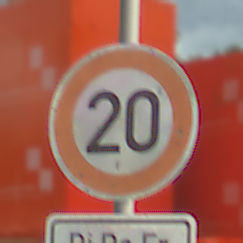
Verkehrszeichen: Geschwindigkeit20
Zusatzzeichen unten: ZeitangabenMitBeschraenkungAufWochentage3
Umgebung: Outdoor, Suburban
Tageszeit: MorningAfternoon
Wetter: PartlyCloudy
Licht: Natural
Jahreszeit: NotSpecified
Kontrast: LowContrast